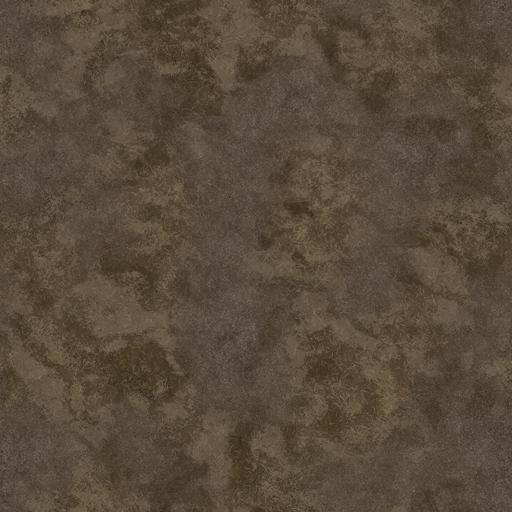
Tags: dirt dirty ground sand